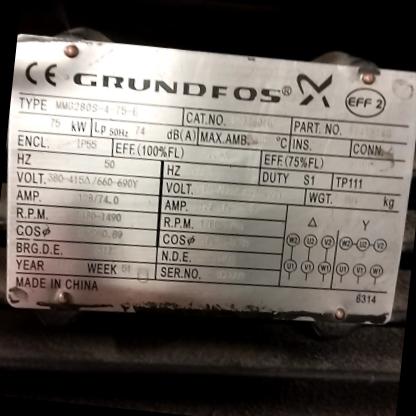
Klasa: tabliczka-znamionowa